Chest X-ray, PA view. Patient: 55 years old, sex M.
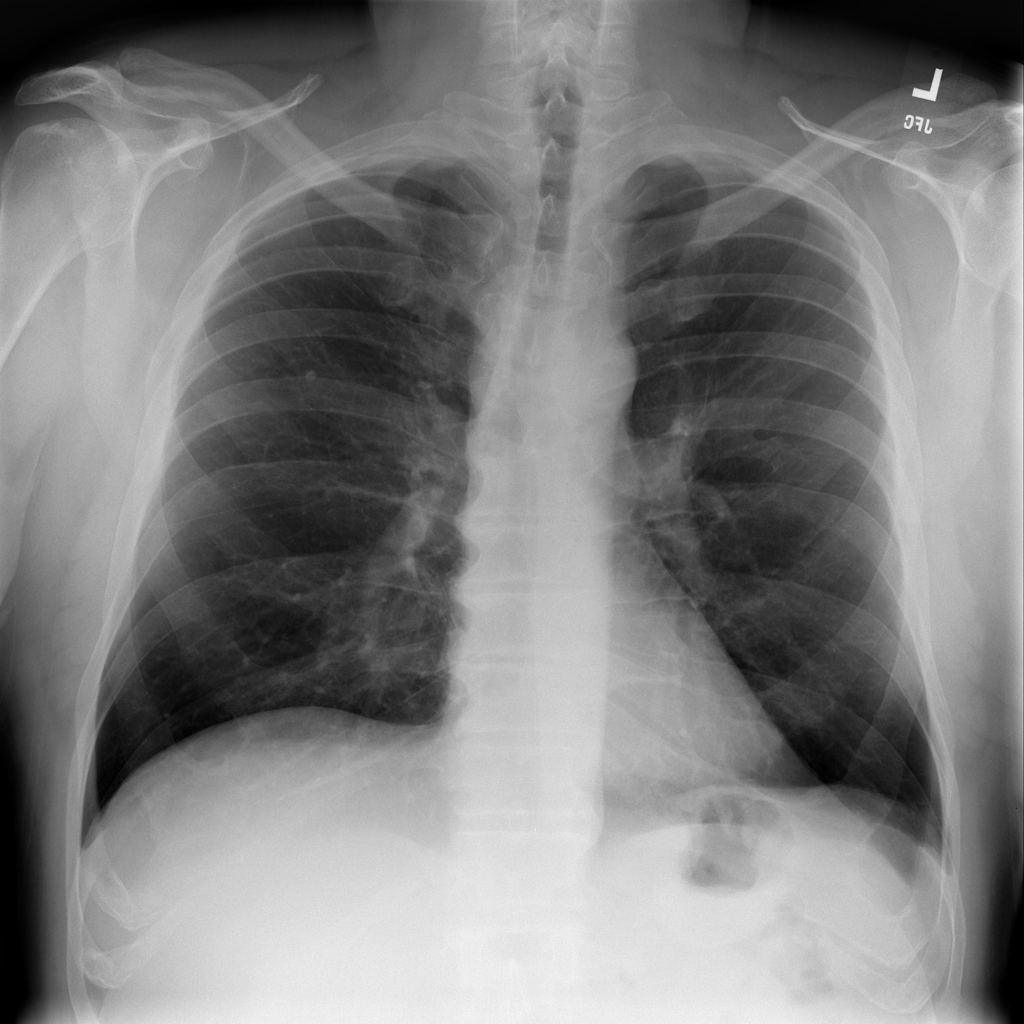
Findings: Nodule